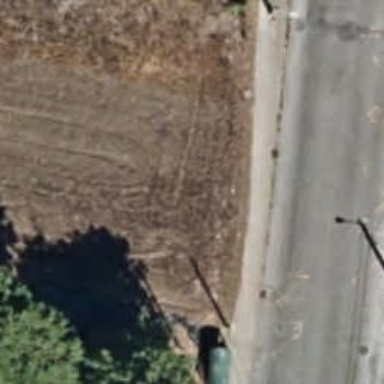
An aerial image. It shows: Sidewalk.